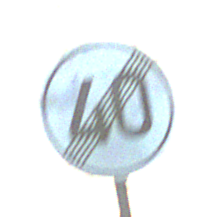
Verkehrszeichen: EndeGeschwindigkeit40
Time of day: MorningAfternoon
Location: Outdoor (Urban)
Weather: PartlyCloudy
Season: NotSpecified
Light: Natural